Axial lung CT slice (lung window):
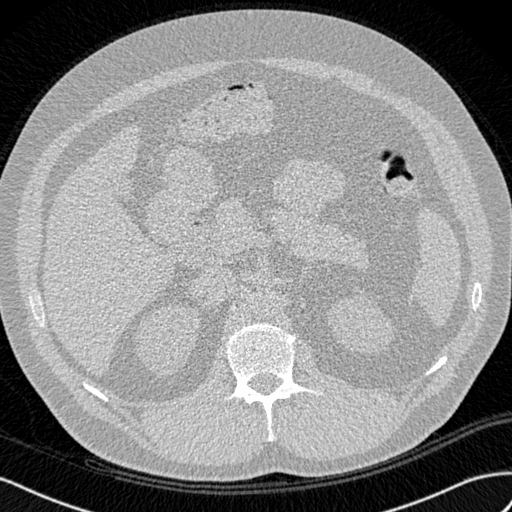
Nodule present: no